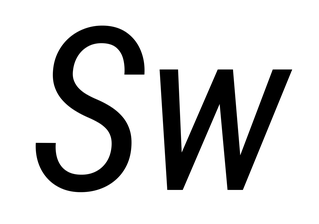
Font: Roboto-Italic_Condensed_Italic